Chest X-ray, AP view. Patient: 47 years old, sex F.
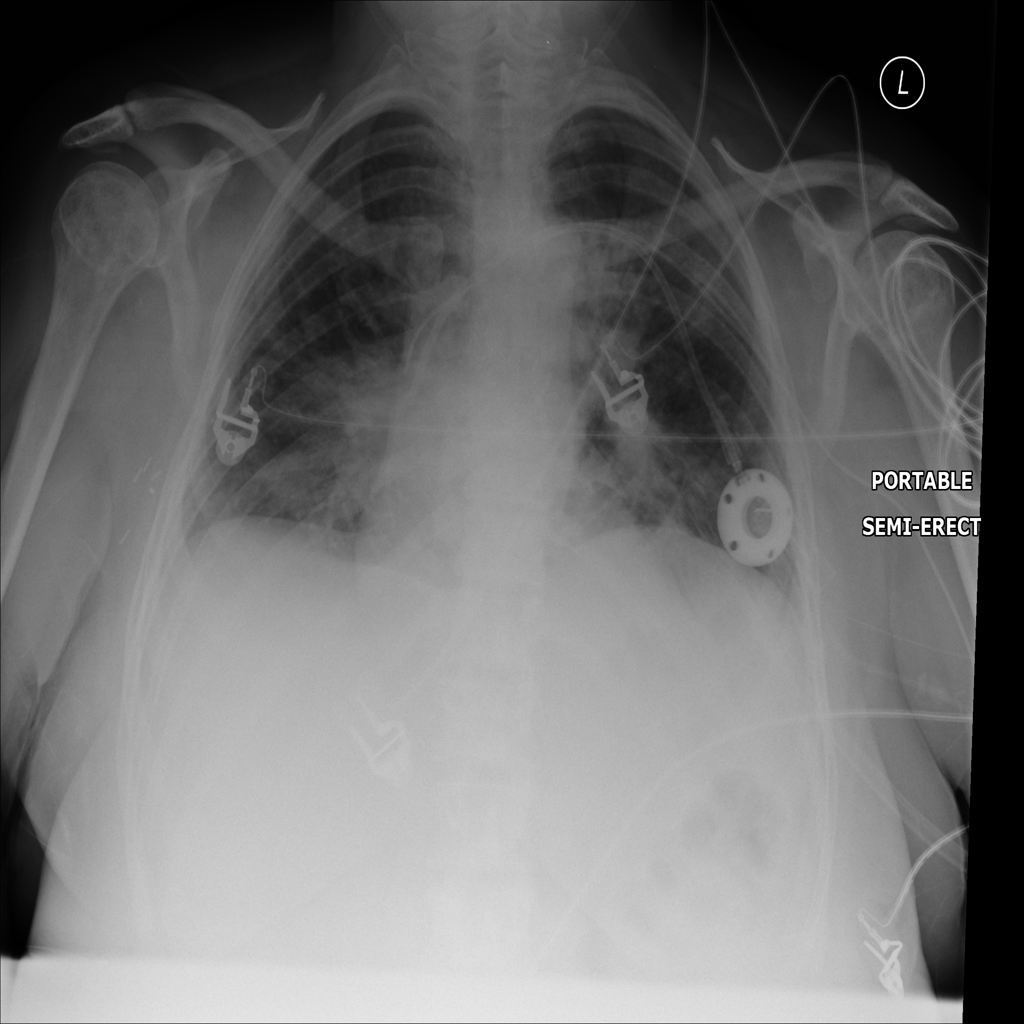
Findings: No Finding